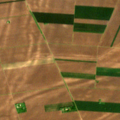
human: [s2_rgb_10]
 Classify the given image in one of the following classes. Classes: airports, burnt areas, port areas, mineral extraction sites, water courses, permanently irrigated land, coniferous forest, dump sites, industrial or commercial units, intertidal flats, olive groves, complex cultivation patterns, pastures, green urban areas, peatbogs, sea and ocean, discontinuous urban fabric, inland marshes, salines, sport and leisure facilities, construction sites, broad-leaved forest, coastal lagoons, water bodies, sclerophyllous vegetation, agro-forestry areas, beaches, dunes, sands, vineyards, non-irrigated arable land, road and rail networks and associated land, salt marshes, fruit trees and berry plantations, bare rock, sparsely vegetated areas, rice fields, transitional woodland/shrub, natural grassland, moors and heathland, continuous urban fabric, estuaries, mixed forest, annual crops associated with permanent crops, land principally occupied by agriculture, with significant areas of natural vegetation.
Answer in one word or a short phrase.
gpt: non-irrigated arable land